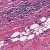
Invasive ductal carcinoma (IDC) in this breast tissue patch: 0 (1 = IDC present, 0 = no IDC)